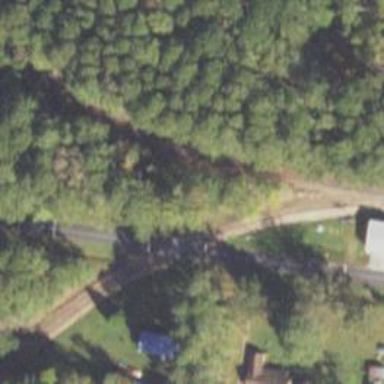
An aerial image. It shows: Railway level crossing.